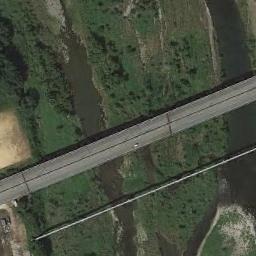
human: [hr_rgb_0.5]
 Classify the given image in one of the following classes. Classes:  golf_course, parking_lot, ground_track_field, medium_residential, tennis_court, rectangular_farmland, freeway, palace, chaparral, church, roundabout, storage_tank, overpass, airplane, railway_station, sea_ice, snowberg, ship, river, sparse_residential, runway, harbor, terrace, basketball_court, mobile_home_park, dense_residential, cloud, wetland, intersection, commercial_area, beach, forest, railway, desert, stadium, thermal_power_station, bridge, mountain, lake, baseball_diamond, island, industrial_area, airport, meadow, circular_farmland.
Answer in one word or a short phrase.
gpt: bridge